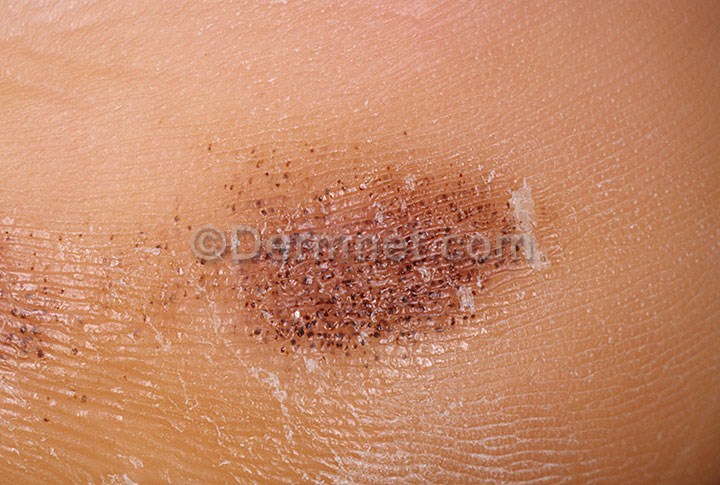
Disease: Warts Molluscum and other Viral Infections